Field crop: maize
Growth stage: 2
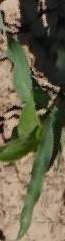
Species: maize